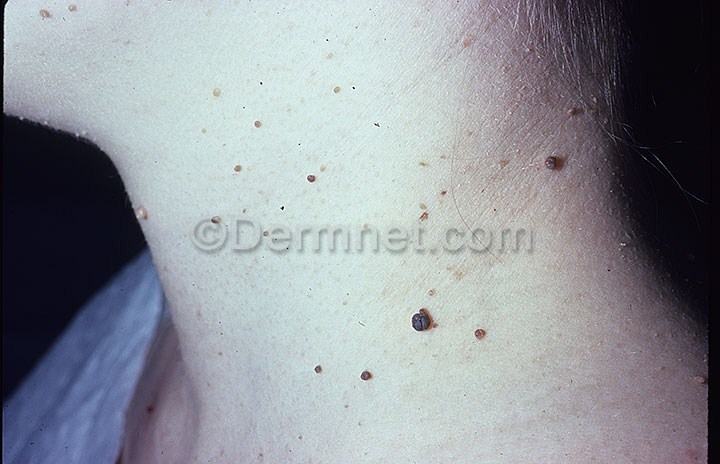
Disease: Seborrheic Keratoses and other Benign Tumors